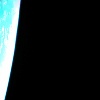
Label: space